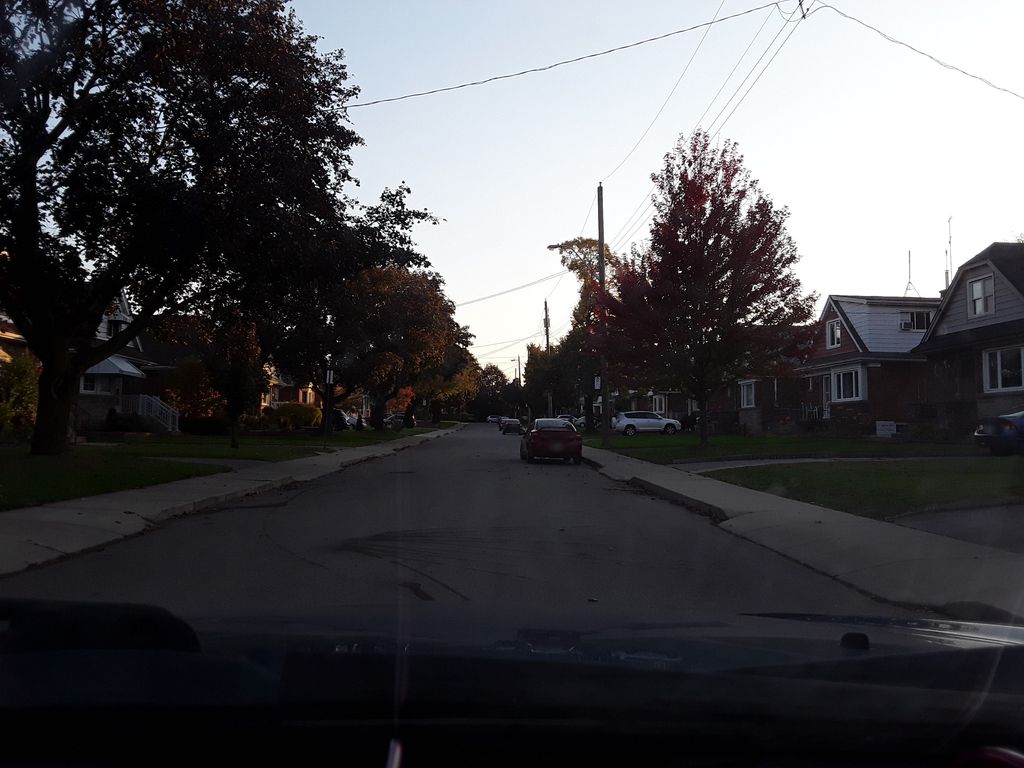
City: hamilton